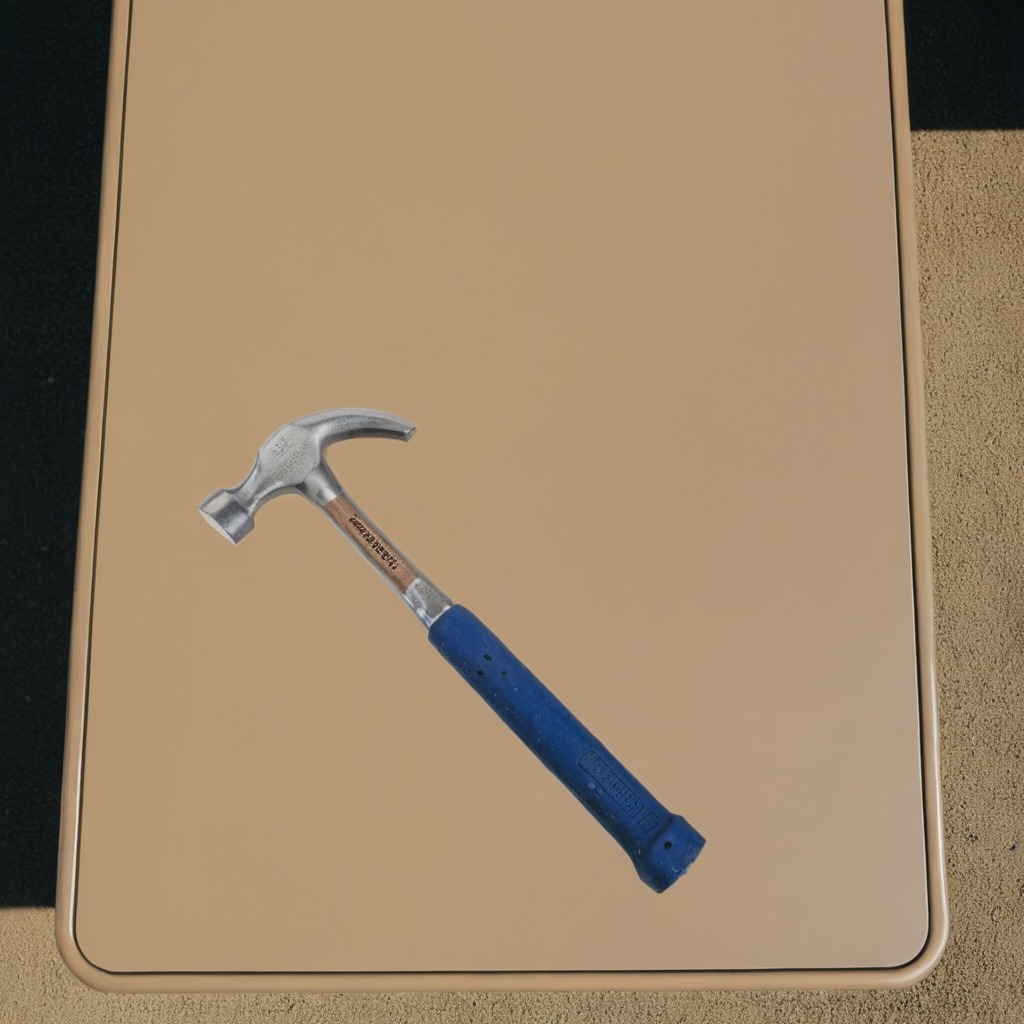
A hammer is lying on a clean utility table in a temporary outdoor tool station afternoon light present textured surface